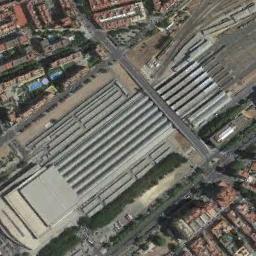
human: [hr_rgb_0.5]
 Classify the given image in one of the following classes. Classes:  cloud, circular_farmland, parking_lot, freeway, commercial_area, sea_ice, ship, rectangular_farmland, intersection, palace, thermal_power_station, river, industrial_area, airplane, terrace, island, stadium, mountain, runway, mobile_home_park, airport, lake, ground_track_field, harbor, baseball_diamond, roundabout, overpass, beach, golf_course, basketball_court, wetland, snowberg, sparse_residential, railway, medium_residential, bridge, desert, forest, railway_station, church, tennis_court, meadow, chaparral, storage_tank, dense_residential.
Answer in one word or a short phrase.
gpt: railway_station